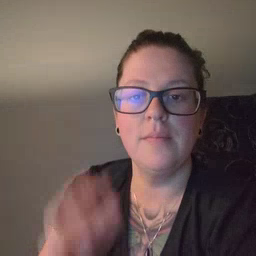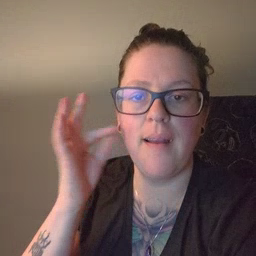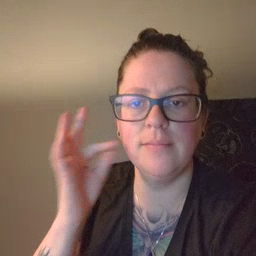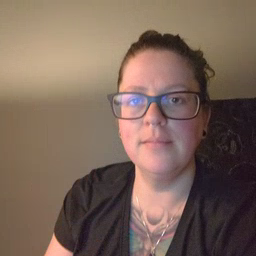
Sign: cat